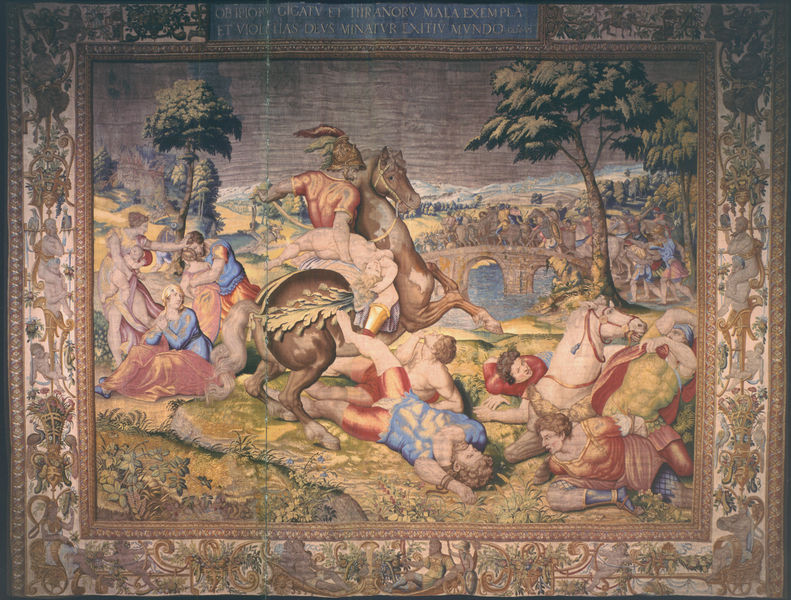
Titel: Die Tapiserien von Sigismund Augustus (Zyklus des Alten Testaments): Das Übel der Menschlichen Rasse vor der Flut
Künstler: Michiel Coxcie
Standort: Herstellungsort: Brüssel (EU - B)
Schlagwörter: feder, kampf, kämpfer, mann, wasser, bäume, landschaft, frau, gras, bart, rahmen, horizont, brücke, kind, pflanzen, pferd, pferde, reiter, schrift, berge, fluß, krieg, schlacht, gobelin, wandteppich, liegend